Aerial crown-view tile of a tropical tree (Barro Colorado Island, Panama), acquired 20250217:
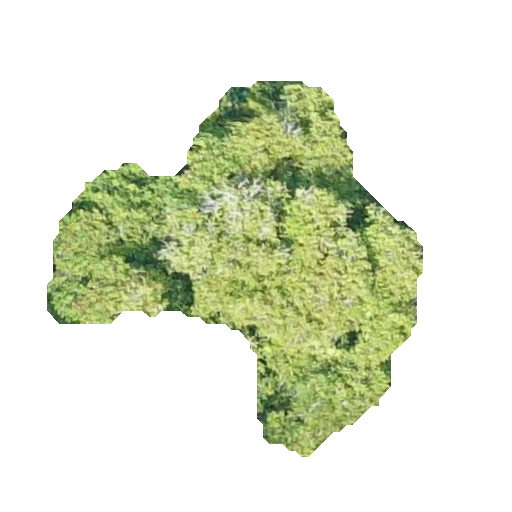
Species: Lonchocarpus heptaphyllus
GBIF accepted scientific name: Lonchocarpus heptaphyllus
Crown area: 113.858 m²